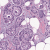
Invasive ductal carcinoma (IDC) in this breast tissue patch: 1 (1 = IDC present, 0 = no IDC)